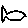
Label: fish